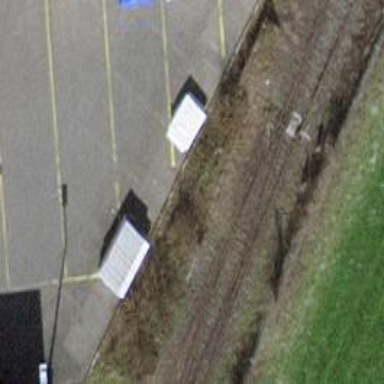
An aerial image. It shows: Railway switch.